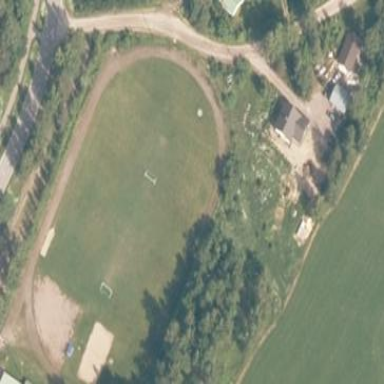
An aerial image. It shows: Pitch for leisure activities.